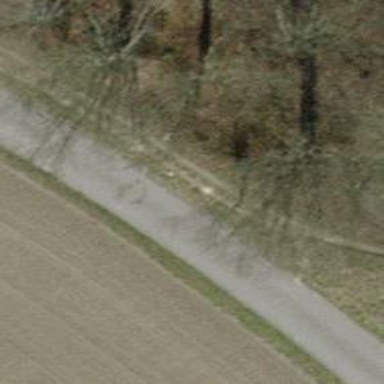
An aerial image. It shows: Grass track with grade3 surface.